Question: According to: <URL>
> The SQL Database node is a welcomed addition to the Windows Azure
Server Explorer. Now you can browse your SQL Azure databases without
knowing the virtual machine or connection string to the database. We
automatically configure the firewall so that you can access the
database from your developer workstation. You can also open your SQL
Azure database in SQL Object Explorer for a complete database
management experience.

However, I have added a SQL Database in my Windows Azure Management Portal but it does not appear in Server Explorer, the SQL Databases branch is completely empty. I also have a Web Site which show up in Server Explorer.
Any ideas what the problem is?
I've tried refreshing and restarting Visual Studio, and signing out and back in again.
I thought it might be this <URL>. However I can connect with SQL Server Management Studio over port 1433 fine.
I can of course open SQL Server Object Explorer and do Add SQL Server and add the connection string in there, and browse the tables etc in the same way, but I was just under the impression they should appear automatically under Windows Azure.
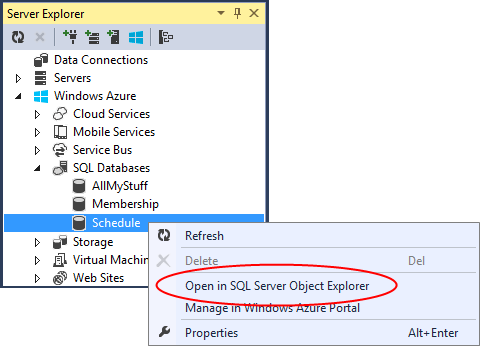
Answer: SQL Databases do not yet support the OAuth signon in Visual Studio and they still require a management certificate to interact with them in VS. If you right-click the Windows Azure node in the server explorer tree and select Manage Subscriptions you can then switch to the Certificates tab and import a management certificate.